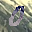
Label: 0